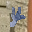
Label: 4